Aerial crown-view tile of a tropical tree (Barro Colorado Island, Panama), acquired 20250217:
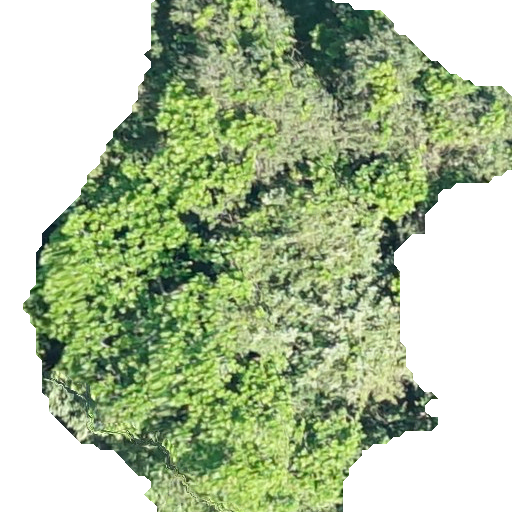
Species: Anacardium excelsum
GBIF accepted scientific name: Anacardium excelsum
Crown area: 264.104 m²